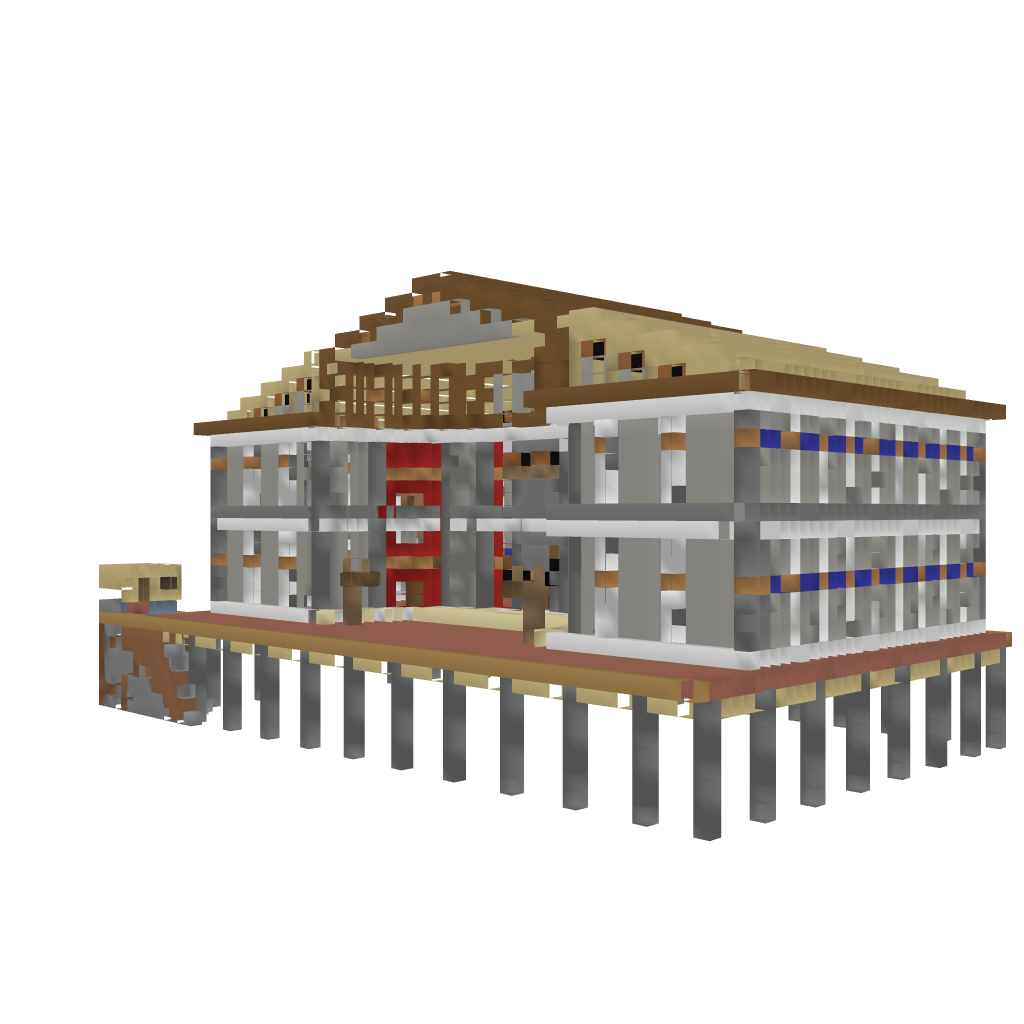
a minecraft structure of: Big Royal House